Field crop: maize
Growth stage: 1
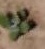
Species: chenopodium